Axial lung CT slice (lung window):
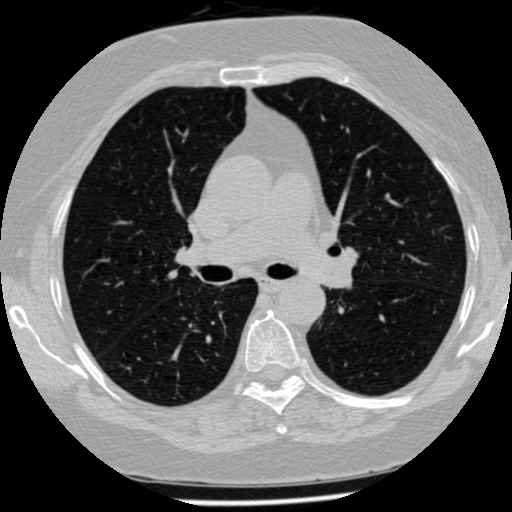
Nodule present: no